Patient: sex F, age 40
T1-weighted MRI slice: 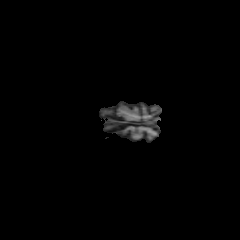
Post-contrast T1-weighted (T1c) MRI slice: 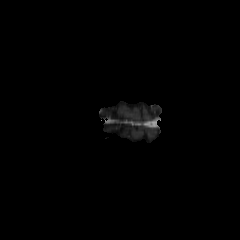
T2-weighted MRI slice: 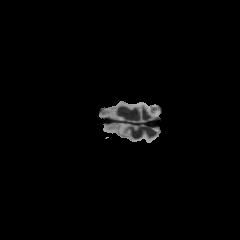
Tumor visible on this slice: no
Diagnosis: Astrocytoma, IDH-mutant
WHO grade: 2